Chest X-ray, PA view. Patient: 67 years old, sex M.
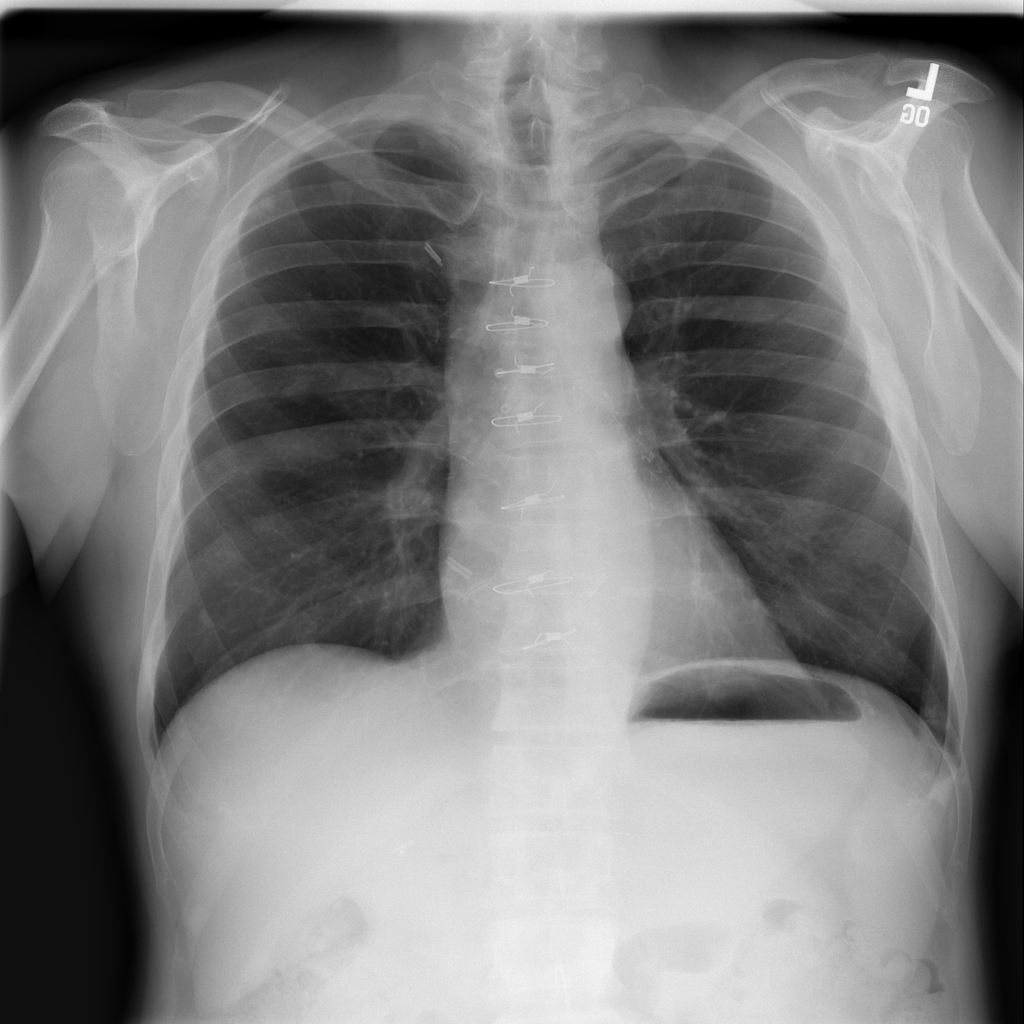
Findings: Nodule